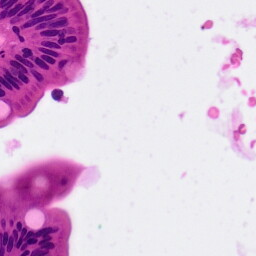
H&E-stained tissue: Pancreatic